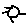
Label: sun